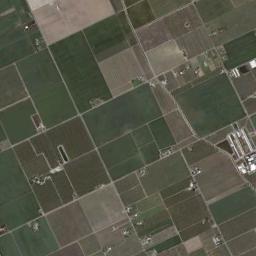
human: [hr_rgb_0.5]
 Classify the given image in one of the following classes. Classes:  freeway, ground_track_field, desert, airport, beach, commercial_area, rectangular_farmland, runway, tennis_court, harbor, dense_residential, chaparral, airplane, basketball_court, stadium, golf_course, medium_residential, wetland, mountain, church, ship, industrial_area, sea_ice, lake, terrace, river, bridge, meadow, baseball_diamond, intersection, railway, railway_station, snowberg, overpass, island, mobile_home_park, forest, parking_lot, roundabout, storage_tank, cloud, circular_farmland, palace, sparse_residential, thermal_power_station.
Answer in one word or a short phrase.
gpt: rectangular_farmland